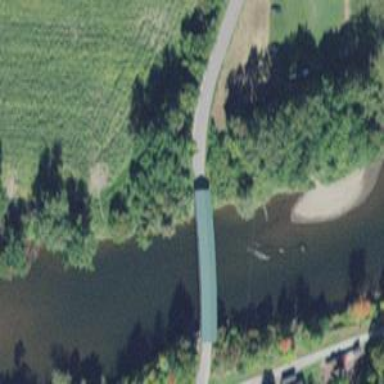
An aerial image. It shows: Covered bridge on residential road.